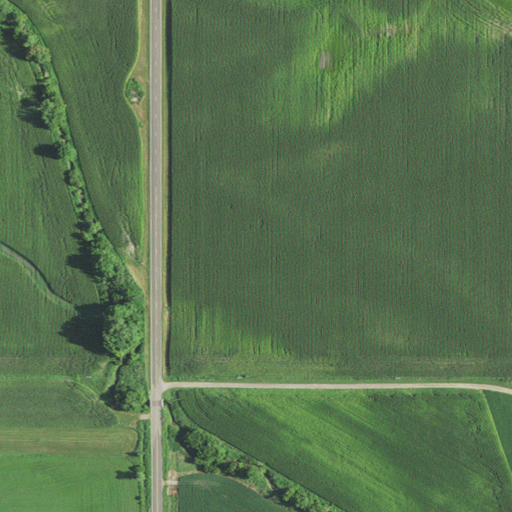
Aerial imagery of valley in Wisconsin named Tappen Coulee containing cultivated crops, open development, low intensity development, and medium intensity development